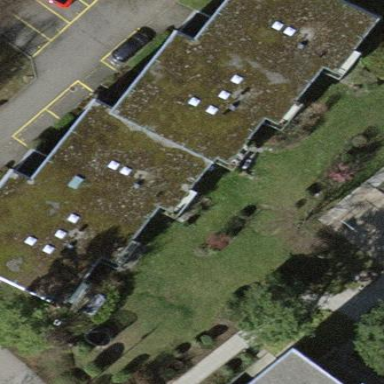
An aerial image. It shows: Flat-roofed building.